Question: So jQuery UI Tabs is currently working, I'm also with blueimp Gallery to display a slideshow.
That gallery needs to display images using the '<a>' tag, jQuery UI Tabs takes it Menus from '<a>' tags.
So I'm seeing in my Tabs - all types of symbols etc, as opposed to just my content.
My a tag is clashing, as when I remove the images.. the content displays properly

'''
<div id="links">
<a href="images/br/GK Birthright.jpg"></a>
<a href="images/br/GK Birthright 2.jpg"</a>
<a href="images/br/GK Birthright 3.jpg"</a>
<a href="images/br/GK-BR1.jpg"</a>
</div>
'''
- if gets all the 'a'
'''
<script>
blueimp.Gallery(
document.getElementById('links').getElementsByTagName('a'),
{
container: '#blueimp-gallery-carousel',
carousel: true,
startSlideshow: false
}
);
</script>
'''
'''
<div id="tabs">
<ul>
<li><a href="#tabs-1">United States of America</a></li>
<li><a href="#tabs-2">United Kingdom</a></li>
<li><a href="#tabs-3">Canada</a></li>
</ul>
</div>
'''
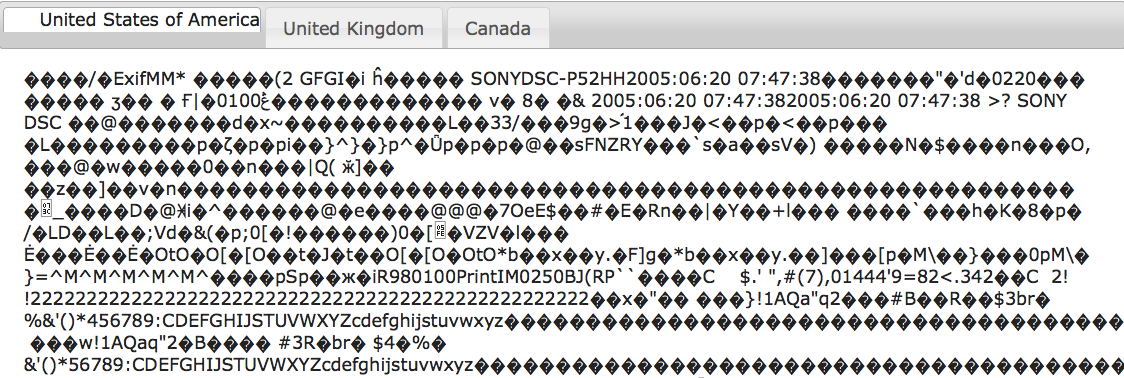
Answer: it looks like you are needing img tags not ... or maybe both... try..
'''
<div id="links">
<a href="images/br/GK Birthright.jpg"><img src="images/br/GK Birthright.jpg" /></a>
<a href="images/br/GK Birthright 2.jpg"><img src="images/br/GK Birthright 2.jpg" /></a>
<a href="images/br/GK Birthright 3.jpg"><img src="images/br/GK Birthright 3.jpg" /></a>
<a href="images/br/GK-BR1.jpg"><img src="images/br/GK-BR1.jpg" /></a>
'''
what are are seeing is the image meta data...this is because you mistakenly left the closing bracket off your tags...
'''
<a href="images/br/GK Birthright 3.jpg"(need closing > here)</a>
'''
the very first is correct..in your current code